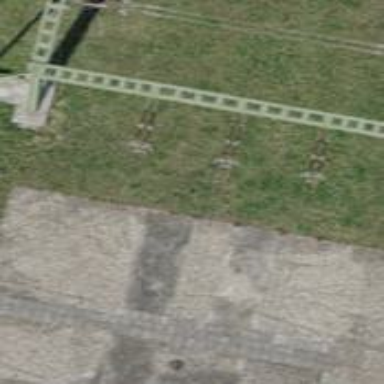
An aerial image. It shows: Insulator used in power systems.